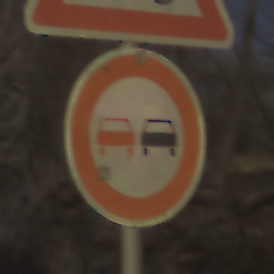
Verkehrszeichen: Ueberholverbot
Zusatzzeichen oben: RadverkehrLinks
Umgebung: Outdoor, Nature
Tageszeit: Midday
Wetter: Clear
Licht: Natural
Jahreszeit: NotSpecified
Kontrast: HighContrast